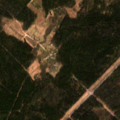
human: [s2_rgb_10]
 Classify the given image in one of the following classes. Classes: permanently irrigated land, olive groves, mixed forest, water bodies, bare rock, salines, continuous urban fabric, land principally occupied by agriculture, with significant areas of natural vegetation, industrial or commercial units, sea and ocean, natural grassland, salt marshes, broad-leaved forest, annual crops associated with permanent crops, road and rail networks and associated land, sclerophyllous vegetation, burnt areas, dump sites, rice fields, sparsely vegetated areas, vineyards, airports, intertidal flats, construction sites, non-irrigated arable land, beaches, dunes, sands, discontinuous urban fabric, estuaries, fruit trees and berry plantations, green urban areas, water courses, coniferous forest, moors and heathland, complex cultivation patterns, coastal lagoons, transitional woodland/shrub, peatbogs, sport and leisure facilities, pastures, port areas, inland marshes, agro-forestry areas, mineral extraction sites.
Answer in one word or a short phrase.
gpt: land principally occupied by agriculture, with significant areas of natural vegetation, coniferous forest, mixed forest